Question: '''
newdf=data.frame(id=c(1,3,2),admission=c("2020-05-18","2020-04-30","2020-05-08"),
vent=c("mechanical_vent","self_vent","mechanical_vent"))
newdf$admission=as.Date(newdf$admission)
newdf1=data.frame(id=c(1,3,1,2,1,3,2,2),
date=c("2020-05-19","2020-05-02","2020-05-20","2020-05-09","2020-05-21","2020-05-04","2020-05-10","2020-05-11"),
vent=c("self_vent","mechanical_vent","mechanical_vent","mechanical_vent","self_vent","mechanical_vent","mechanical_vent","self_vent"))
newdf1$date=as.Date(newdf1$date)
newdf=newdf %>% group_by(id) %>% bind_rows(newdf,newdf1)
newdf$dates=paste(newdf$admission,newdf$date)
'''
I want to merge admission and date columns as dates. I used paste function but it gives output with NA values. I have attached image of data set herewith. Could you please suggest a method to solve this?

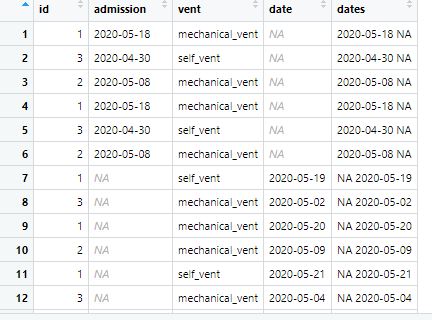
Answer: We could use 'pmax':
'''
newdf$dates <- pmax(newdf$admission, newdf$date, na.rm = TRUE)
'''
Output:
'''
id admission vent date dates
<dbl> <date> <chr> <date> <date>
1 1 2020-05-18 mechanical_vent NA 2020-05-18
2 3 2020-04-30 self_vent NA 2020-04-30
3 2 2020-05-08 mechanical_vent NA 2020-05-08
4 1 2020-05-18 mechanical_vent NA 2020-05-18
5 3 2020-04-30 self_vent NA 2020-04-30
6 2 2020-05-08 mechanical_vent NA 2020-05-08
7 1 NA self_vent 2020-05-19 2020-05-19
8 3 NA mechanical_vent 2020-05-02 2020-05-02
9 1 NA mechanical_vent 2020-05-20 2020-05-20
10 2 NA mechanical_vent 2020-05-09 2020-05-09
11 1 NA self_vent 2020-05-21 2020-05-21
12 3 NA mechanical_vent 2020-05-04 2020-05-04
13 2 NA mechanical_vent 2020-05-10 2020-05-10
14 2 NA self_vent 2020-05-11 2020-05-11
'''